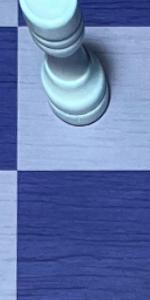
Label: Empty